Field crop: maize
Growth stage: 2
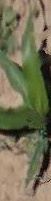
Species: maize